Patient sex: F
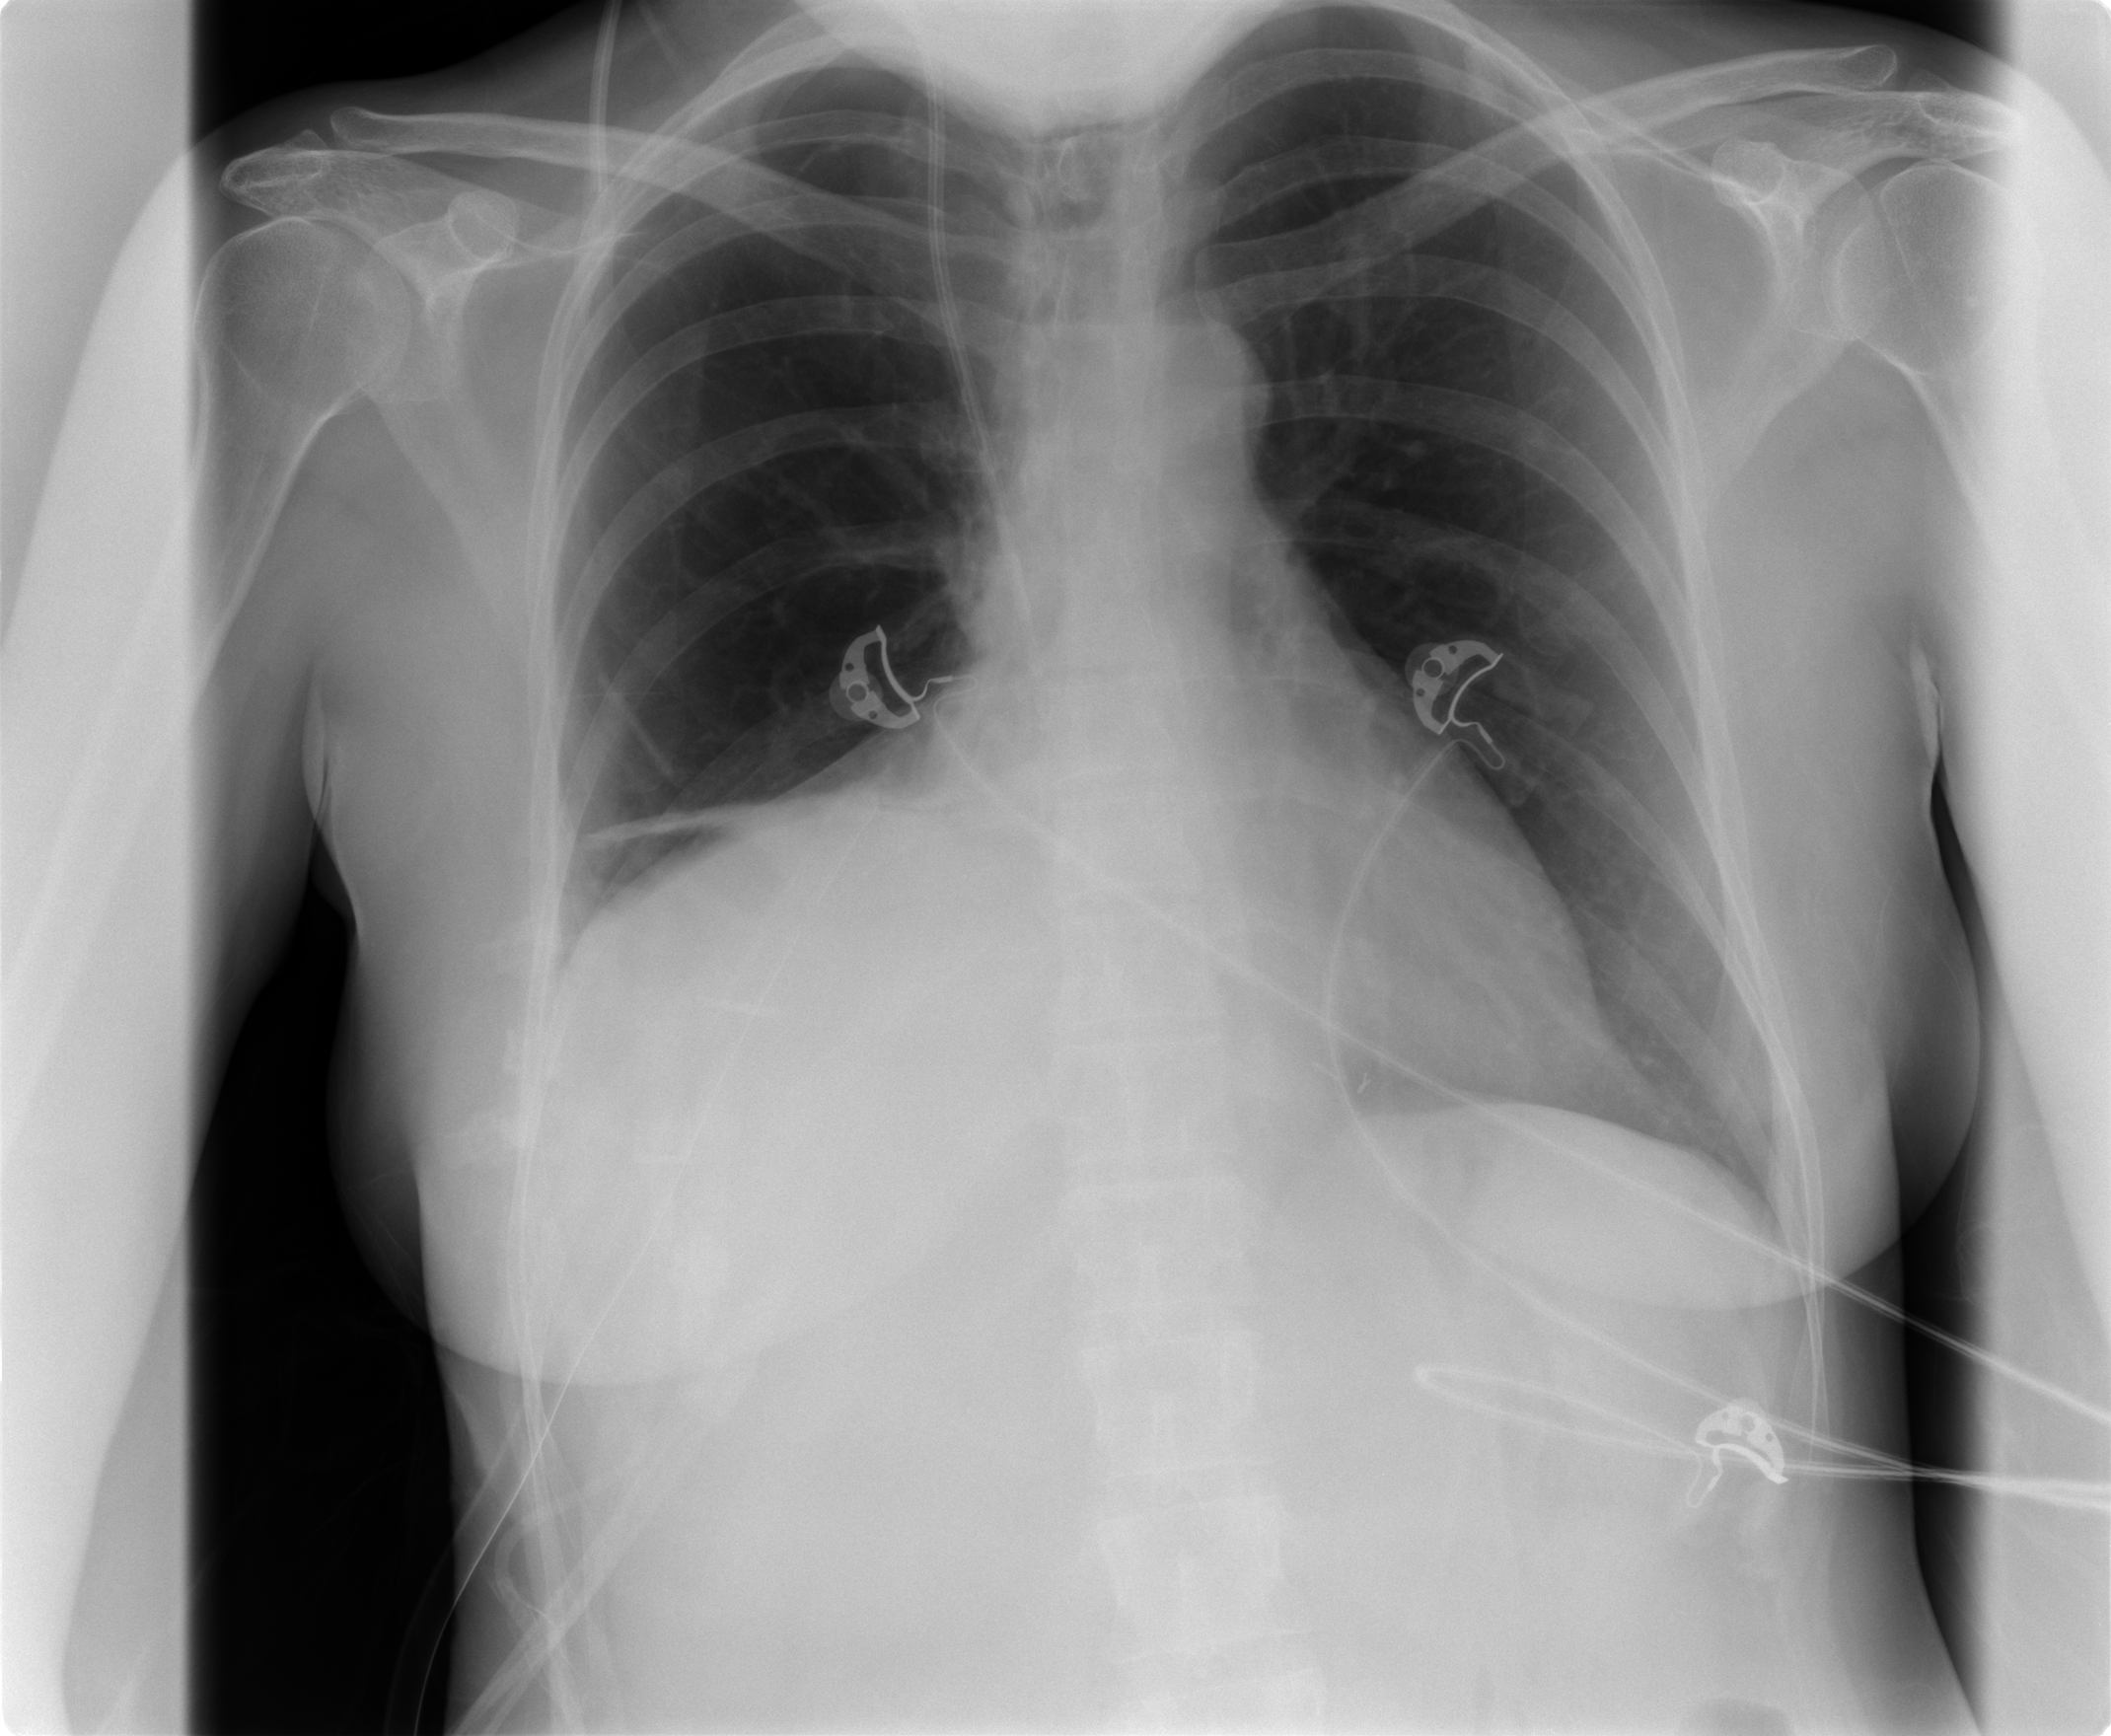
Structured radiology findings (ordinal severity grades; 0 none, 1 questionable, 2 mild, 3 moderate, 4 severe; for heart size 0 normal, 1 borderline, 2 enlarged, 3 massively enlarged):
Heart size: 0
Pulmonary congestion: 0
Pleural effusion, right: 2
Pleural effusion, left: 0
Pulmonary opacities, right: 0
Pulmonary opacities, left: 0
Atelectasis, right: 2
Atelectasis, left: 0